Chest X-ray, PA view. Patient: 80 years old, sex M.
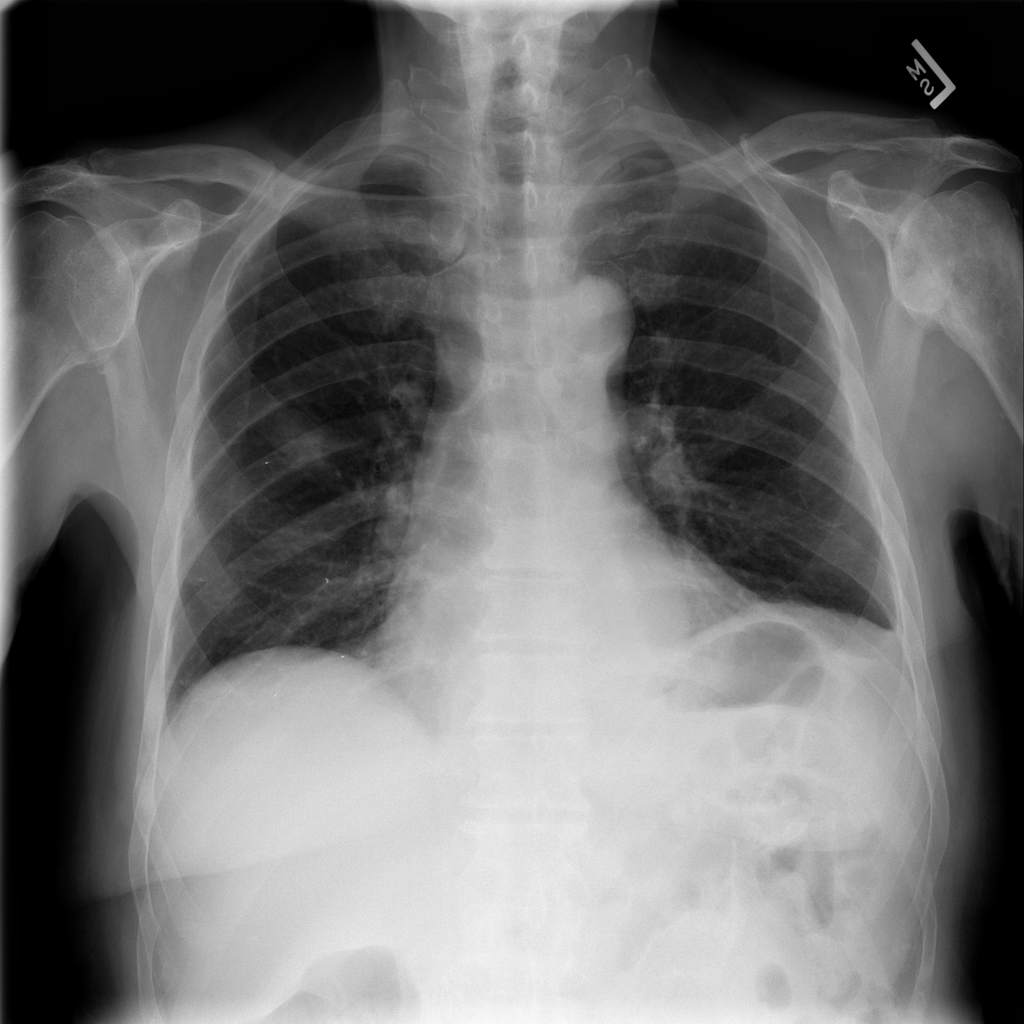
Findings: No Finding